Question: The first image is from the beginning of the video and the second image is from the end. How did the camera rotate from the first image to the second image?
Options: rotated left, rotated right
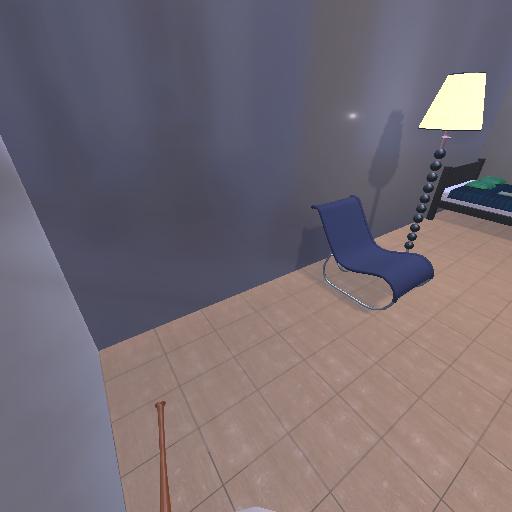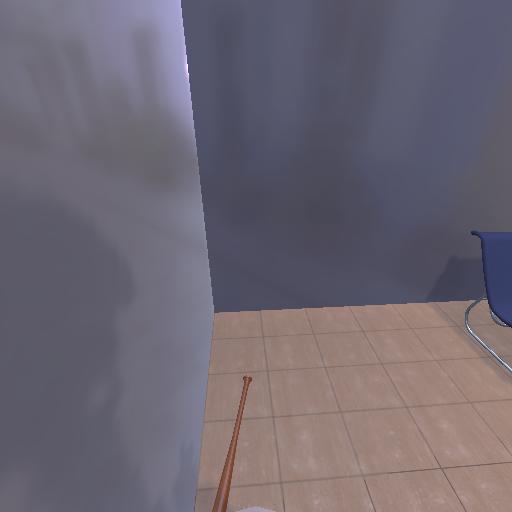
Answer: rotated left